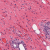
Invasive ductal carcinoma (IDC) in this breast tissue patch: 0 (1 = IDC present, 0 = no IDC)